Question: (Will be putting a bounty on this - Also, I'm not 100% sure what tags are relevant for this)
I'm incredibly confused here. I am attempting to use this (simplified) model for my archers to collide with:

However, as you can see, my archers appear to be colliding in mid-air! I would understand if they fell through (e.g. I had not put enough "points" in my collision model), but to actually appear to be colliding with NOTHING is absolutely baffling me.
I'm loading the model on the server with the same code that I'm displaying it there in the client, so that can't be the issue. I've <URL> anyway.
Then, I'm adding it to three 'int[]' arrays, like this:
'''
coordsx = new int[80 * 10];
coordsy = new int[80 * 10];
coordsz = new int[80 * 10];
for (javax.vecmath.Vector3f vec : m.getVertices()){ //Quick note: M is a model. As you can see, I'm just going through all the vertex positions.
coordsx[DELTA+(int) vec.x] = 1;
coordsy[DELTA+(int) vec.y] = 1;
coordsz[DELTA+(int) vec.z] = 1;
}
'''
Quick note: DELTA is the value of '((80 * 10) / 2)' or to save you the math, '400'. Also, I used three 'int[]''s and not an 'int[][][]' because an 'int[][][]' caused an 'OutOfMemory' which I couldn't fix.
Now that I have got these arrays of coordinates, I'm using this code to check it:
'''
for (int x = (int) (location.x + 1); x > location.x - 1; x--){
for (int y = (int) (location.y + 1); y > location.y - 1; y--){
for (int z = (int) (location.z + 1); z > location.z - 1; z--){
distancex = x;
distancez = z;
distancey = y;
try{
int i = 0;
if (owner.type == 0){
if (GameServer.DELTA + distancex > 0 && GameServer.DELTA + distancex < 800 && GameServer.coordsx[(int) (GameServer.DELTA + distancex)] == 1){
if (GameServer.DELTA + distancey > 0 && GameServer.DELTA + distancey < 800 && GameServer.coordsy[(int) (GameServer.DELTA + distancey)] == 1){
if (GameServer.DELTA + distancez > 0 && GameServer.DELTA + distancez < 800 && GameServer.coordsz[(int) (GameServer.DELTA + distancez)] == 1){
i = 1;
}
}
}
}
if (i == 1){
collision = true;
YDown = 0;
}
}catch (ArrayIndexOutOfBoundsException e1){
e1.printStackTrace();
}
}
}
}
if (collision){
System.out.println("Collision!");
}else{
System.out.println("No Collision!");
location.y = location.y-=YDown;
}
'''
'location' is a 'Vector3f' of the archers' X, Y, and Z - I've checked this using de-bug messages, and the location is indeed returning correctly.
As you can see, the variable 'i' is only being set to 1 if there is a coordinate at both the X, Y, and Z location of the point that is being checked. Obviously, I am iterating through all the nearby coordinates as well, since my player is not just a single point.
Since the player appears to be colliding with air, then there is obviously something wrong. But I cannot find what.
Am I on the right track here, or am I doing everything entirely wrong? And if I am on the right track, then what is going wrong here and how can I fix it?
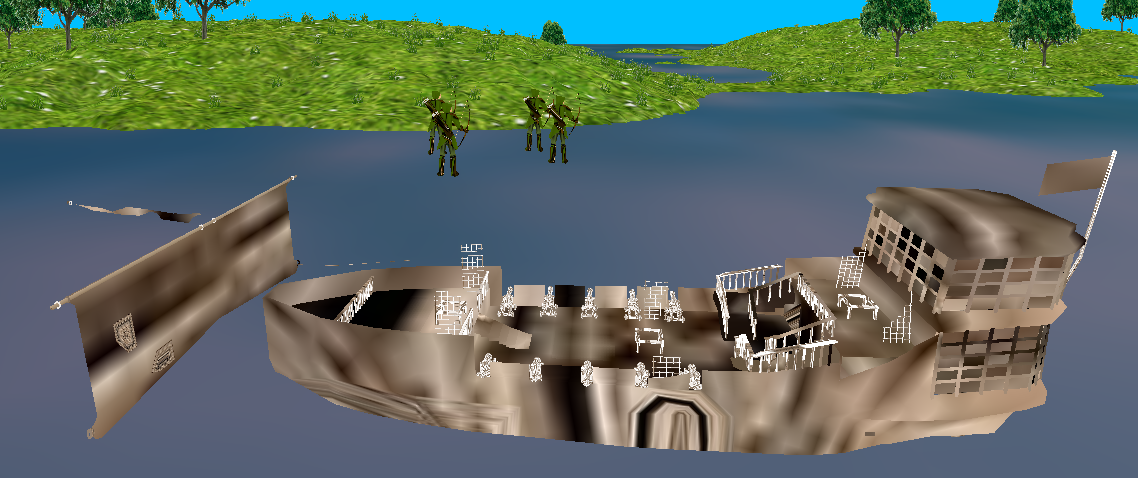
Answer: There is a problem with your model. Using three arrays may save memory, but it also changes the model, creating "shadows" that your archers can collide with.
Let's say that you have vertices in (1,1,1) and (2,2,2).
Using your model, there will also a vertex at (1,2,2) and any other combination where all coordinates is either 1 or 2.
So, back to the drawing board.
Maybe you can save memory by using a single bit instead of a 32 bit 'int' for each coordinate?
Or you could change the way you store the model. What if you use a 2-dimensional array of 'int' and store the z-coordinate(s) of the floor. This would limit your world to one (or just a few) floors at each x,y-coordinate but would save a huge amount of memory.